Question: I am getting ie script error, how do i handle the dialog in Watin??
i am using the following code, does not work, any suggestions, links, tips.....
also tried to disable script debugging, but error is not gone.
-->. how to do it using Watin.
-->. any other method to do the same from the winform application.
'''
var __ie = new WebBrowserIE(webBrowser1);
var thread = new Thread(() =>
{
var helper = new DialogHandlerHelper();
using (new UseDialogOnce(__ie.DialogWatcher, helper))
{
__ie.GoToNoWait("https://adwords.google.com/o/Targeting/Explorer?__u=<PHONE>&__c=<PHONE>&ideaRequestType=KEYWORD_IDEAS#search.none");
System.Threading.Thread.Sleep(5000);
}
foreach (string item in helper.CandidateDialogHandlers)
{
//dialog handler to use, but it does not reach here.
}
});
thread.SetApartmentState(ApartmentState.STA);
thread.IsBackground = true;
thread.Start();
'''

Thank you in advance.
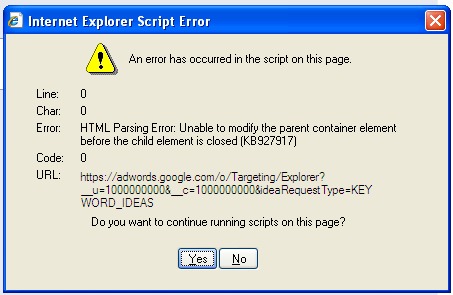
Answer: Wow, the solution was easer than it looked, before attaching webrowsercontrol to watin, add
webBrowser1.ScriptErrorsSuppressed = true;
sorry guys :)
Thanks any way.